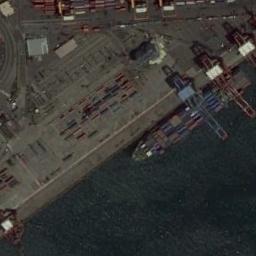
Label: ship